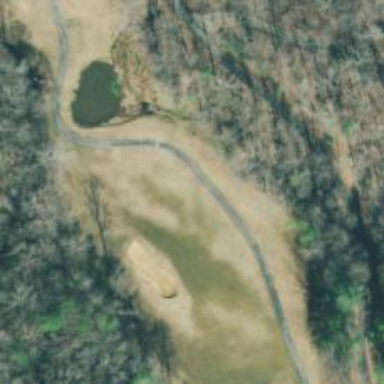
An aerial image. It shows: Golf course surrounded by greenery.